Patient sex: M
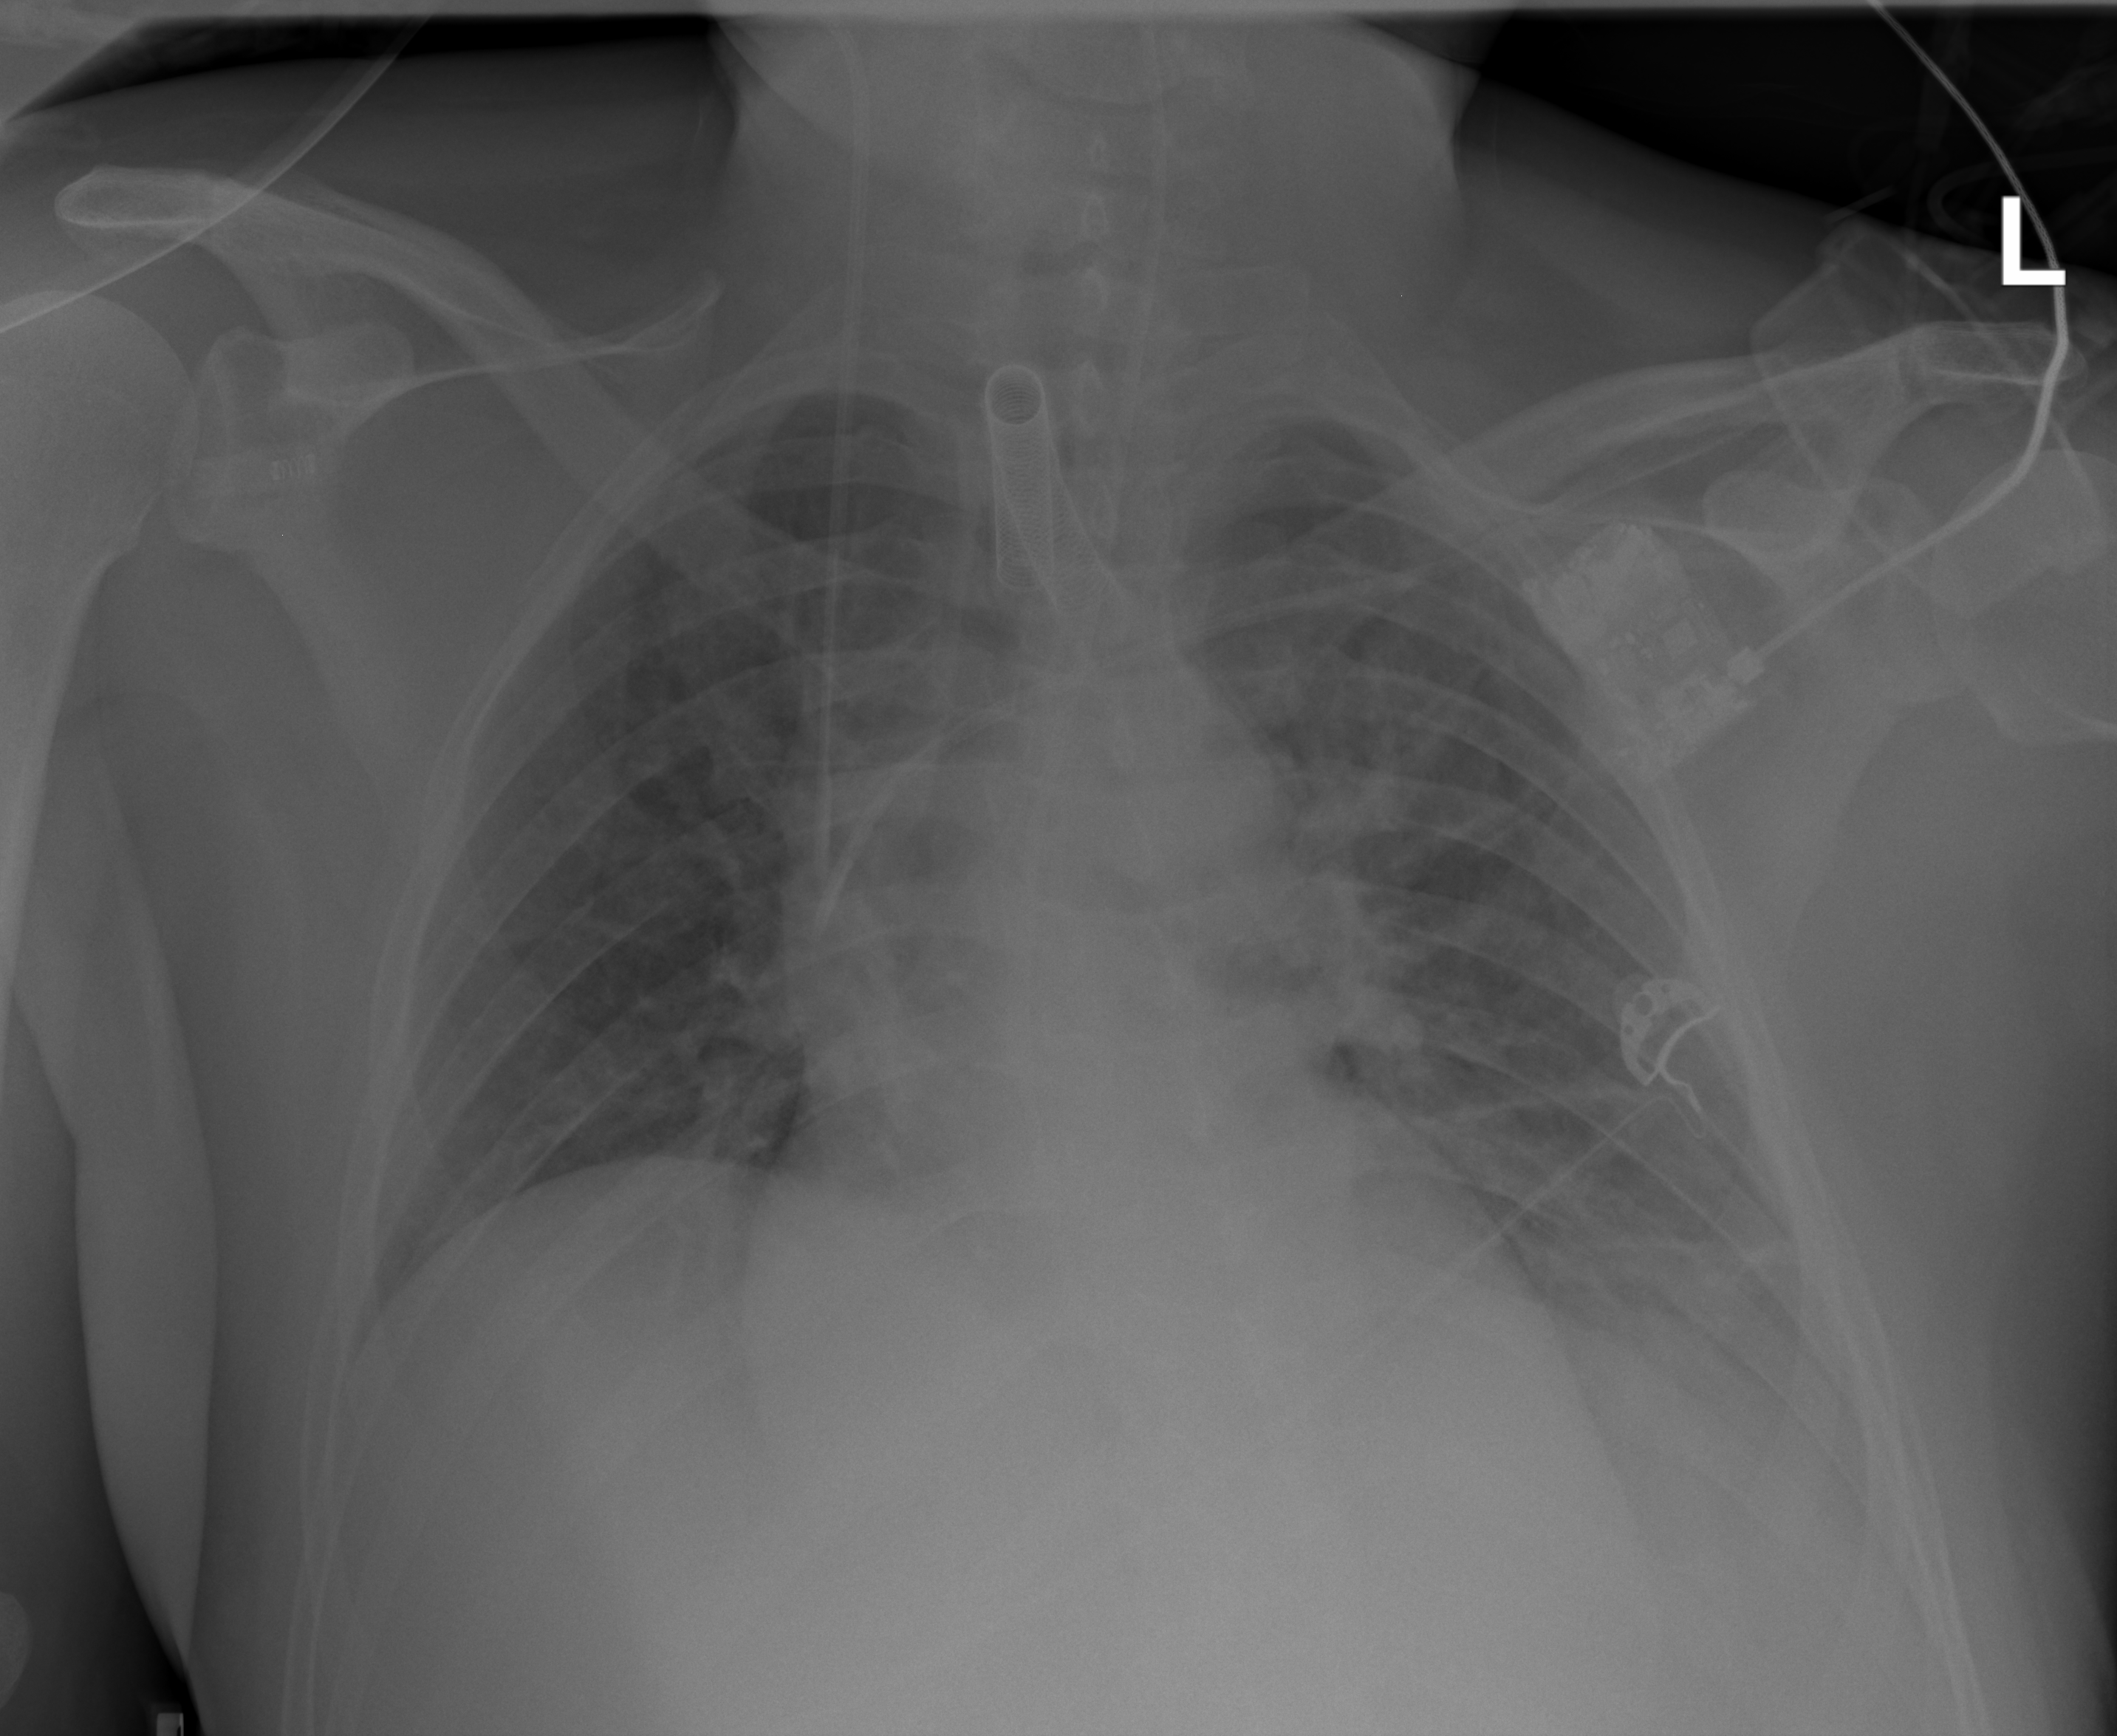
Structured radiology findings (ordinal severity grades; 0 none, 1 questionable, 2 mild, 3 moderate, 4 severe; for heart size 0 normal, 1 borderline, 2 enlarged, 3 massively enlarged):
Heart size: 0
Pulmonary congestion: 0
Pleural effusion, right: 0
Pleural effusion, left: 2
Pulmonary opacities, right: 0
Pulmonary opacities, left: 0
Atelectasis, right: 0
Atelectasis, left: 2